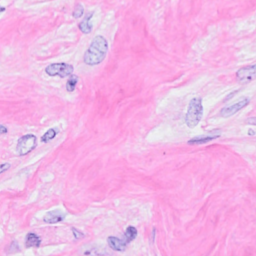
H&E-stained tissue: Breast